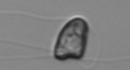
Label: flagellate_morphotype1